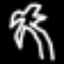
Label: palm tree